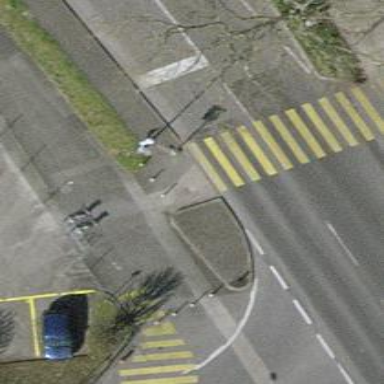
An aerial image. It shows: Asphalt sidewalk.